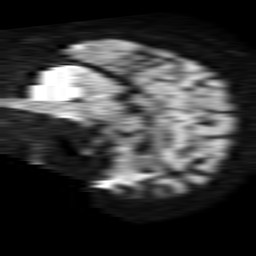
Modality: TRACE
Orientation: sagittal
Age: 56
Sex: female
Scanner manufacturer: philips
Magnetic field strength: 1.5 T
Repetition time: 4.6 s
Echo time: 0.08631 s